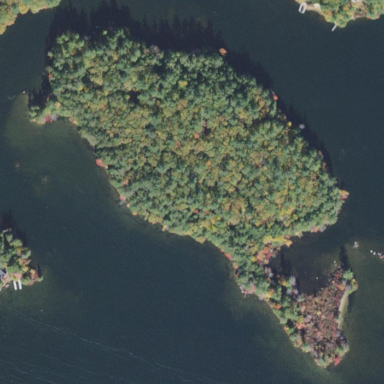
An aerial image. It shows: Islet.